Field crop: maize
Growth stage: 2
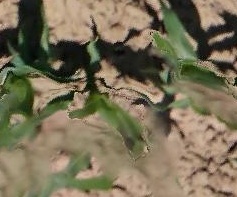
Species: maize